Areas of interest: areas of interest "Scientific Research Institution"
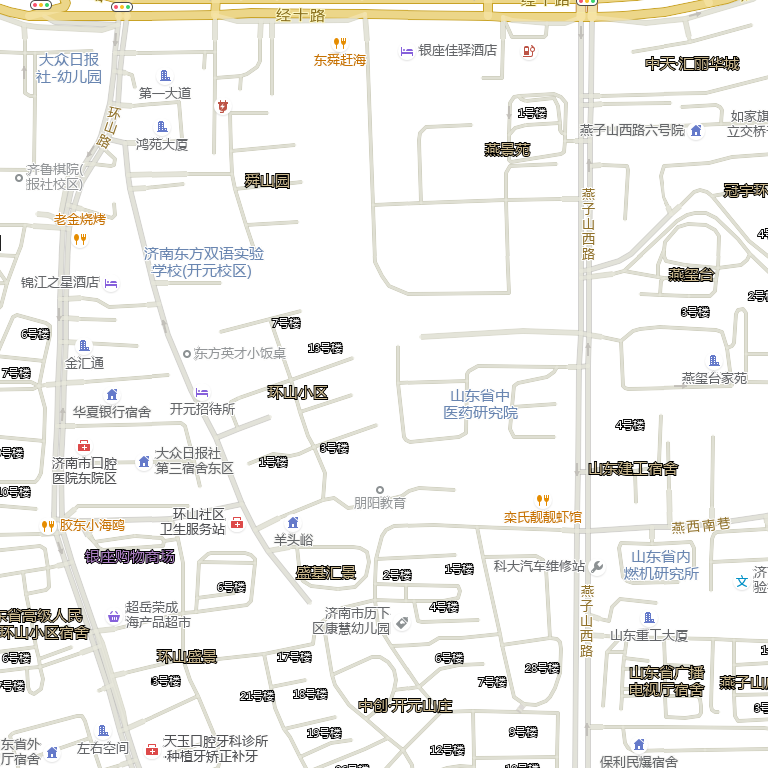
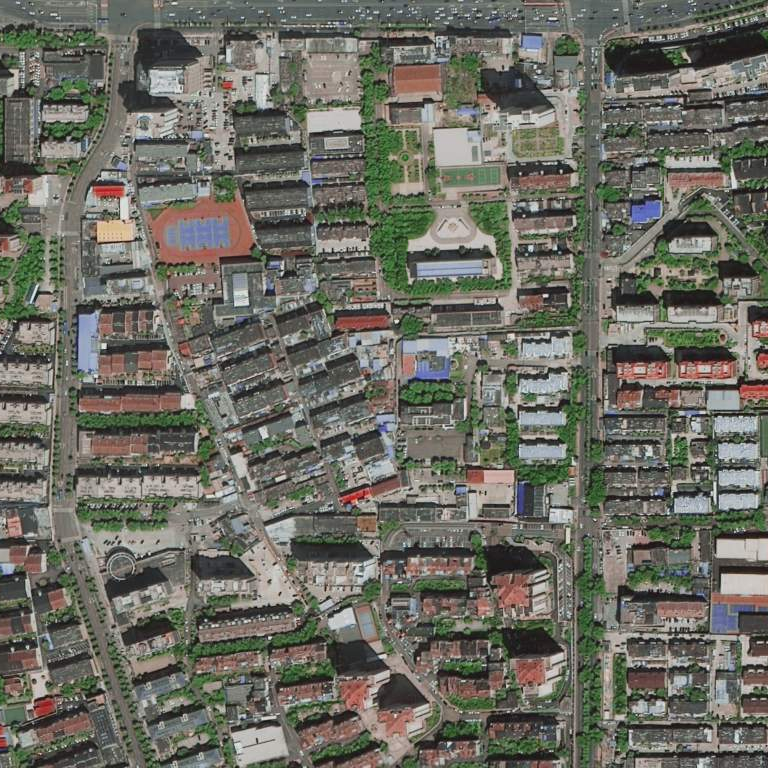